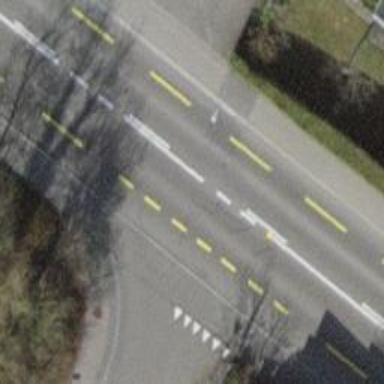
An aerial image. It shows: Tertiary road with asphalt surface and sidewalks on both sides.